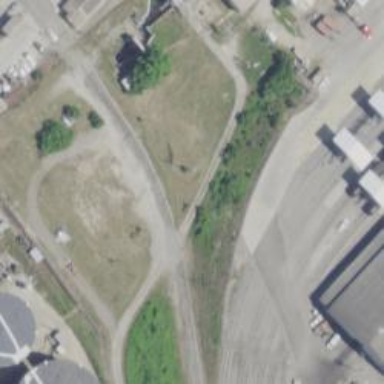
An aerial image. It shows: Abandoned spur railway.